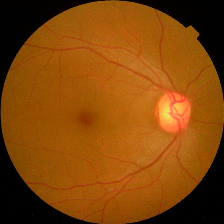
Diabetic retinopathy grade: No DR